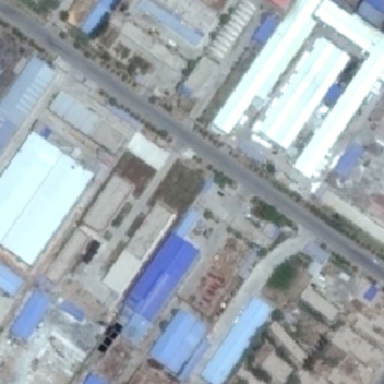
The alley is white industry and blue .